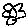
Label: flower